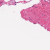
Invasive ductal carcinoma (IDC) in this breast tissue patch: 0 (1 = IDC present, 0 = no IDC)